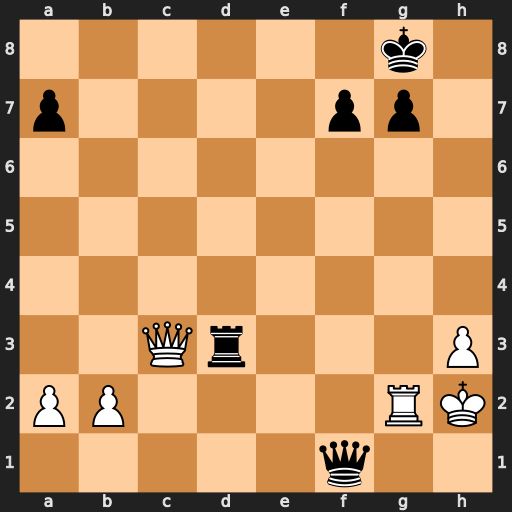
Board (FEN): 6k1/p4pp1/8/8/8/2Qr3P/PP4RK/5q2
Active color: w
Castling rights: -
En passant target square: -
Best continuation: Qxg7#